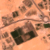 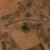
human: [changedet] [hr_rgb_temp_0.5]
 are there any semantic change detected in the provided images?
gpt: A few buildings near the road were removed.